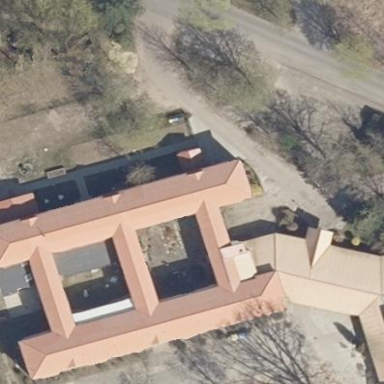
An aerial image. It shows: School building.